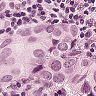
Metastatic tissue present: yes